Aerial crown-view tile of a tropical tree (Barro Colorado Island, Panama), acquired 20241112:
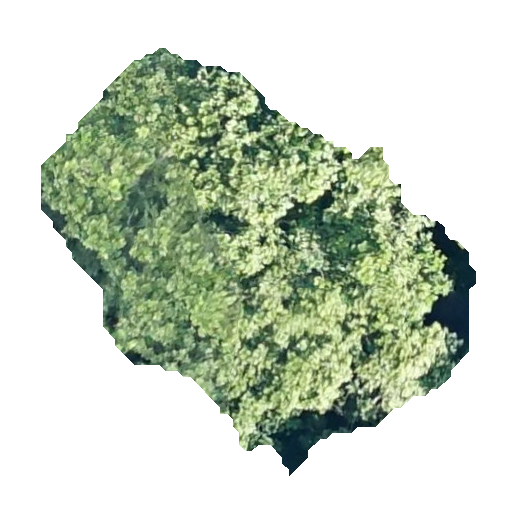
Species: Anacardium excelsum
GBIF accepted scientific name: Anacardium excelsum
Crown area: 169.437 m²